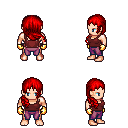
a pixel art fantasy rpg character, male body template, human, light skin, maroon pirate shirt, magenta pants, red right-swept hairstyle, gold gloves, four views (front, back, left, right), 2x2 character sprite sheet, small pixel art, hard edges, no anti-aliasing